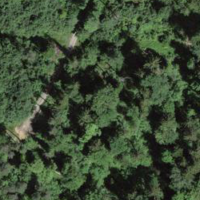
EUNIS habitat code: 43
Species observed at this site:
Salvia glutinosa
Teucrium scorodonia
Salvia pratensis